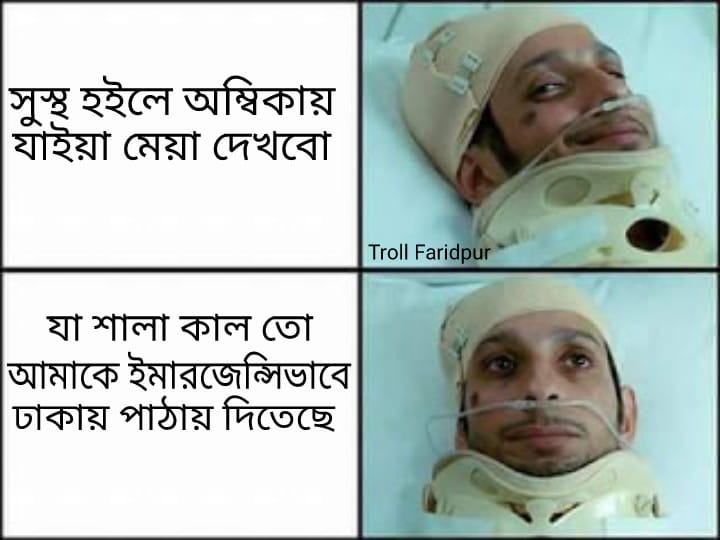
Caption: সুস্থ হইলে অম্বিকায় যাইয়া মেয়া দেখবো     যা শালা কাল তো  আমাকে ইমারজেন্সিভাবে   ঢাকায় পাঠায় দিতেছে
Label: non-hate